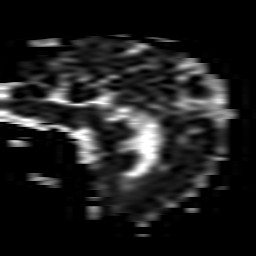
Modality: ADC
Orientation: sagittal
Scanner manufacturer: philips
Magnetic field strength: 1.5 T
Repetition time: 3.124 s
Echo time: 0.06163 s